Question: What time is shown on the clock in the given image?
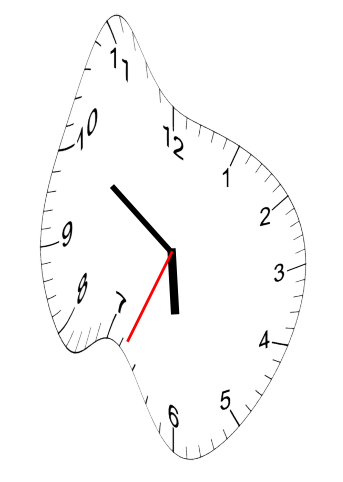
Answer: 05:50:34